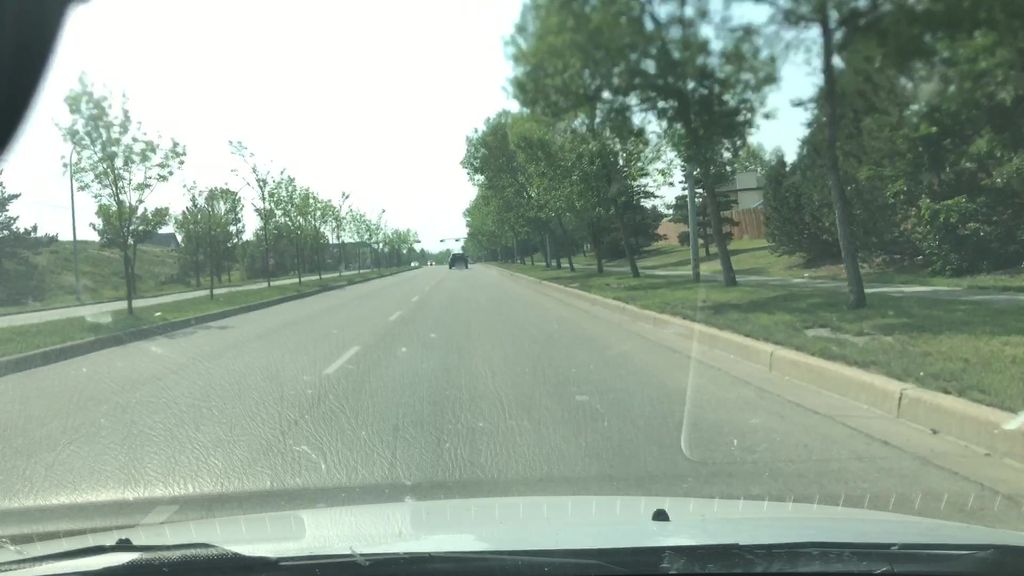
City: edmonton